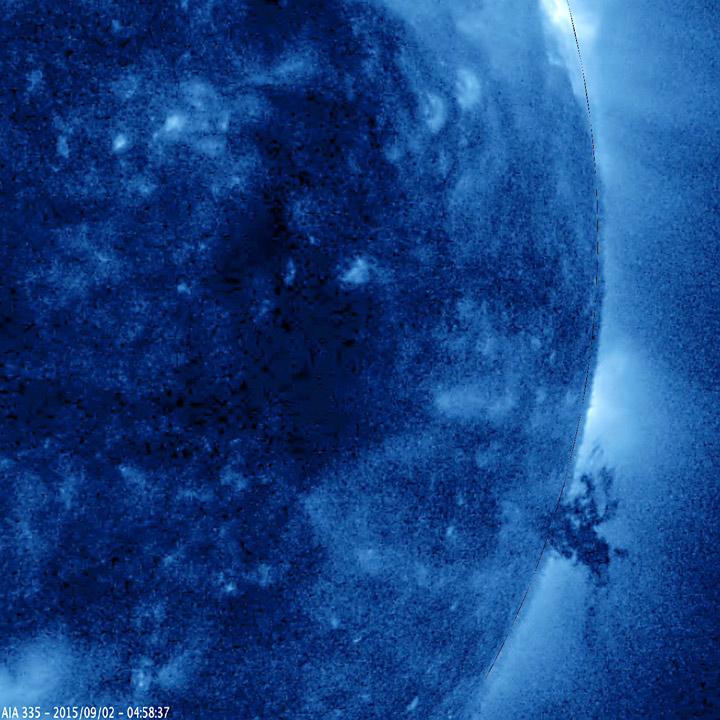
Tangled up in Blue Sun, Solar Dynamics Observatory SDO